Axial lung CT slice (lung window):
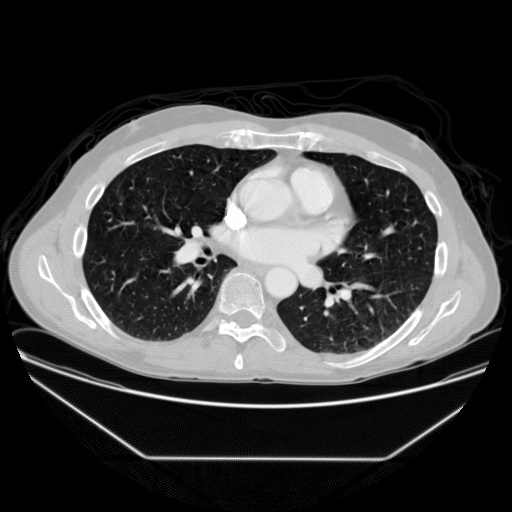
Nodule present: yes
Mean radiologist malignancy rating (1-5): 3.25